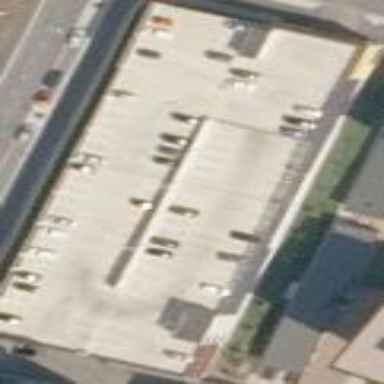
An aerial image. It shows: Multi-storey parking building.